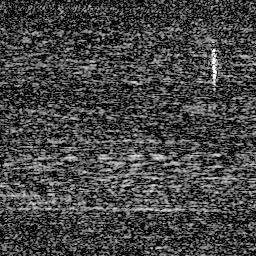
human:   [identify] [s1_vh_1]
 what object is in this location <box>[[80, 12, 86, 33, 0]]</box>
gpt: <ref>1 medium ship at the top right</ref>